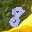
Label: 8